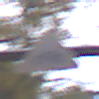
Verkehrszeichen: RadverkehrRechts
Umgebung: Outdoor, Nature
Tageszeit: MorningAfternoon
Wetter: Overcast
Licht: Natural
Jahreszeit: Autumn
Kontrast: LowContrast